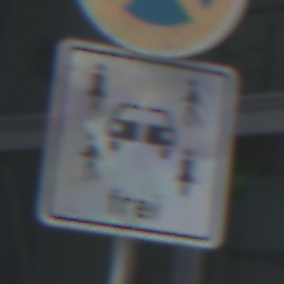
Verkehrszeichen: CarsharingfahrzeugeFrei
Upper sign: AbsolutesHalteverbot
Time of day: MorningAfternoon
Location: Outdoor (Urban)
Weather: PartlyCloudy
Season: NotSpecified
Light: Natural